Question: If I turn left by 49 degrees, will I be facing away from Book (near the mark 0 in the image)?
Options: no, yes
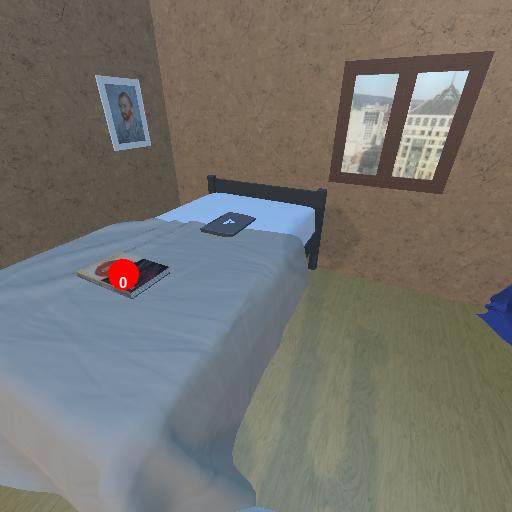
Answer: no